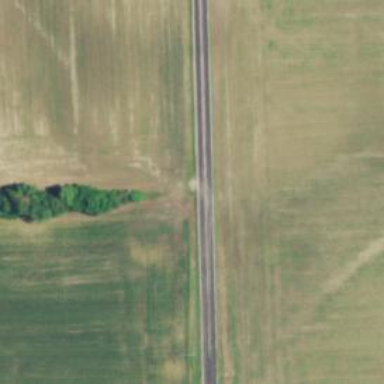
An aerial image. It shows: Row of trees in natural setting.